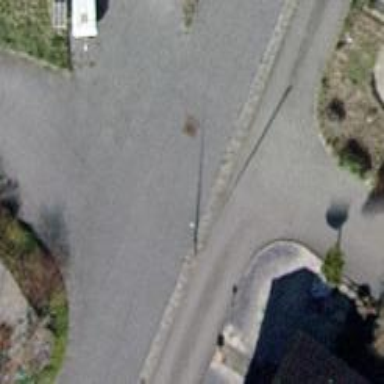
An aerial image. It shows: Turning circle on the road.